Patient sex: M
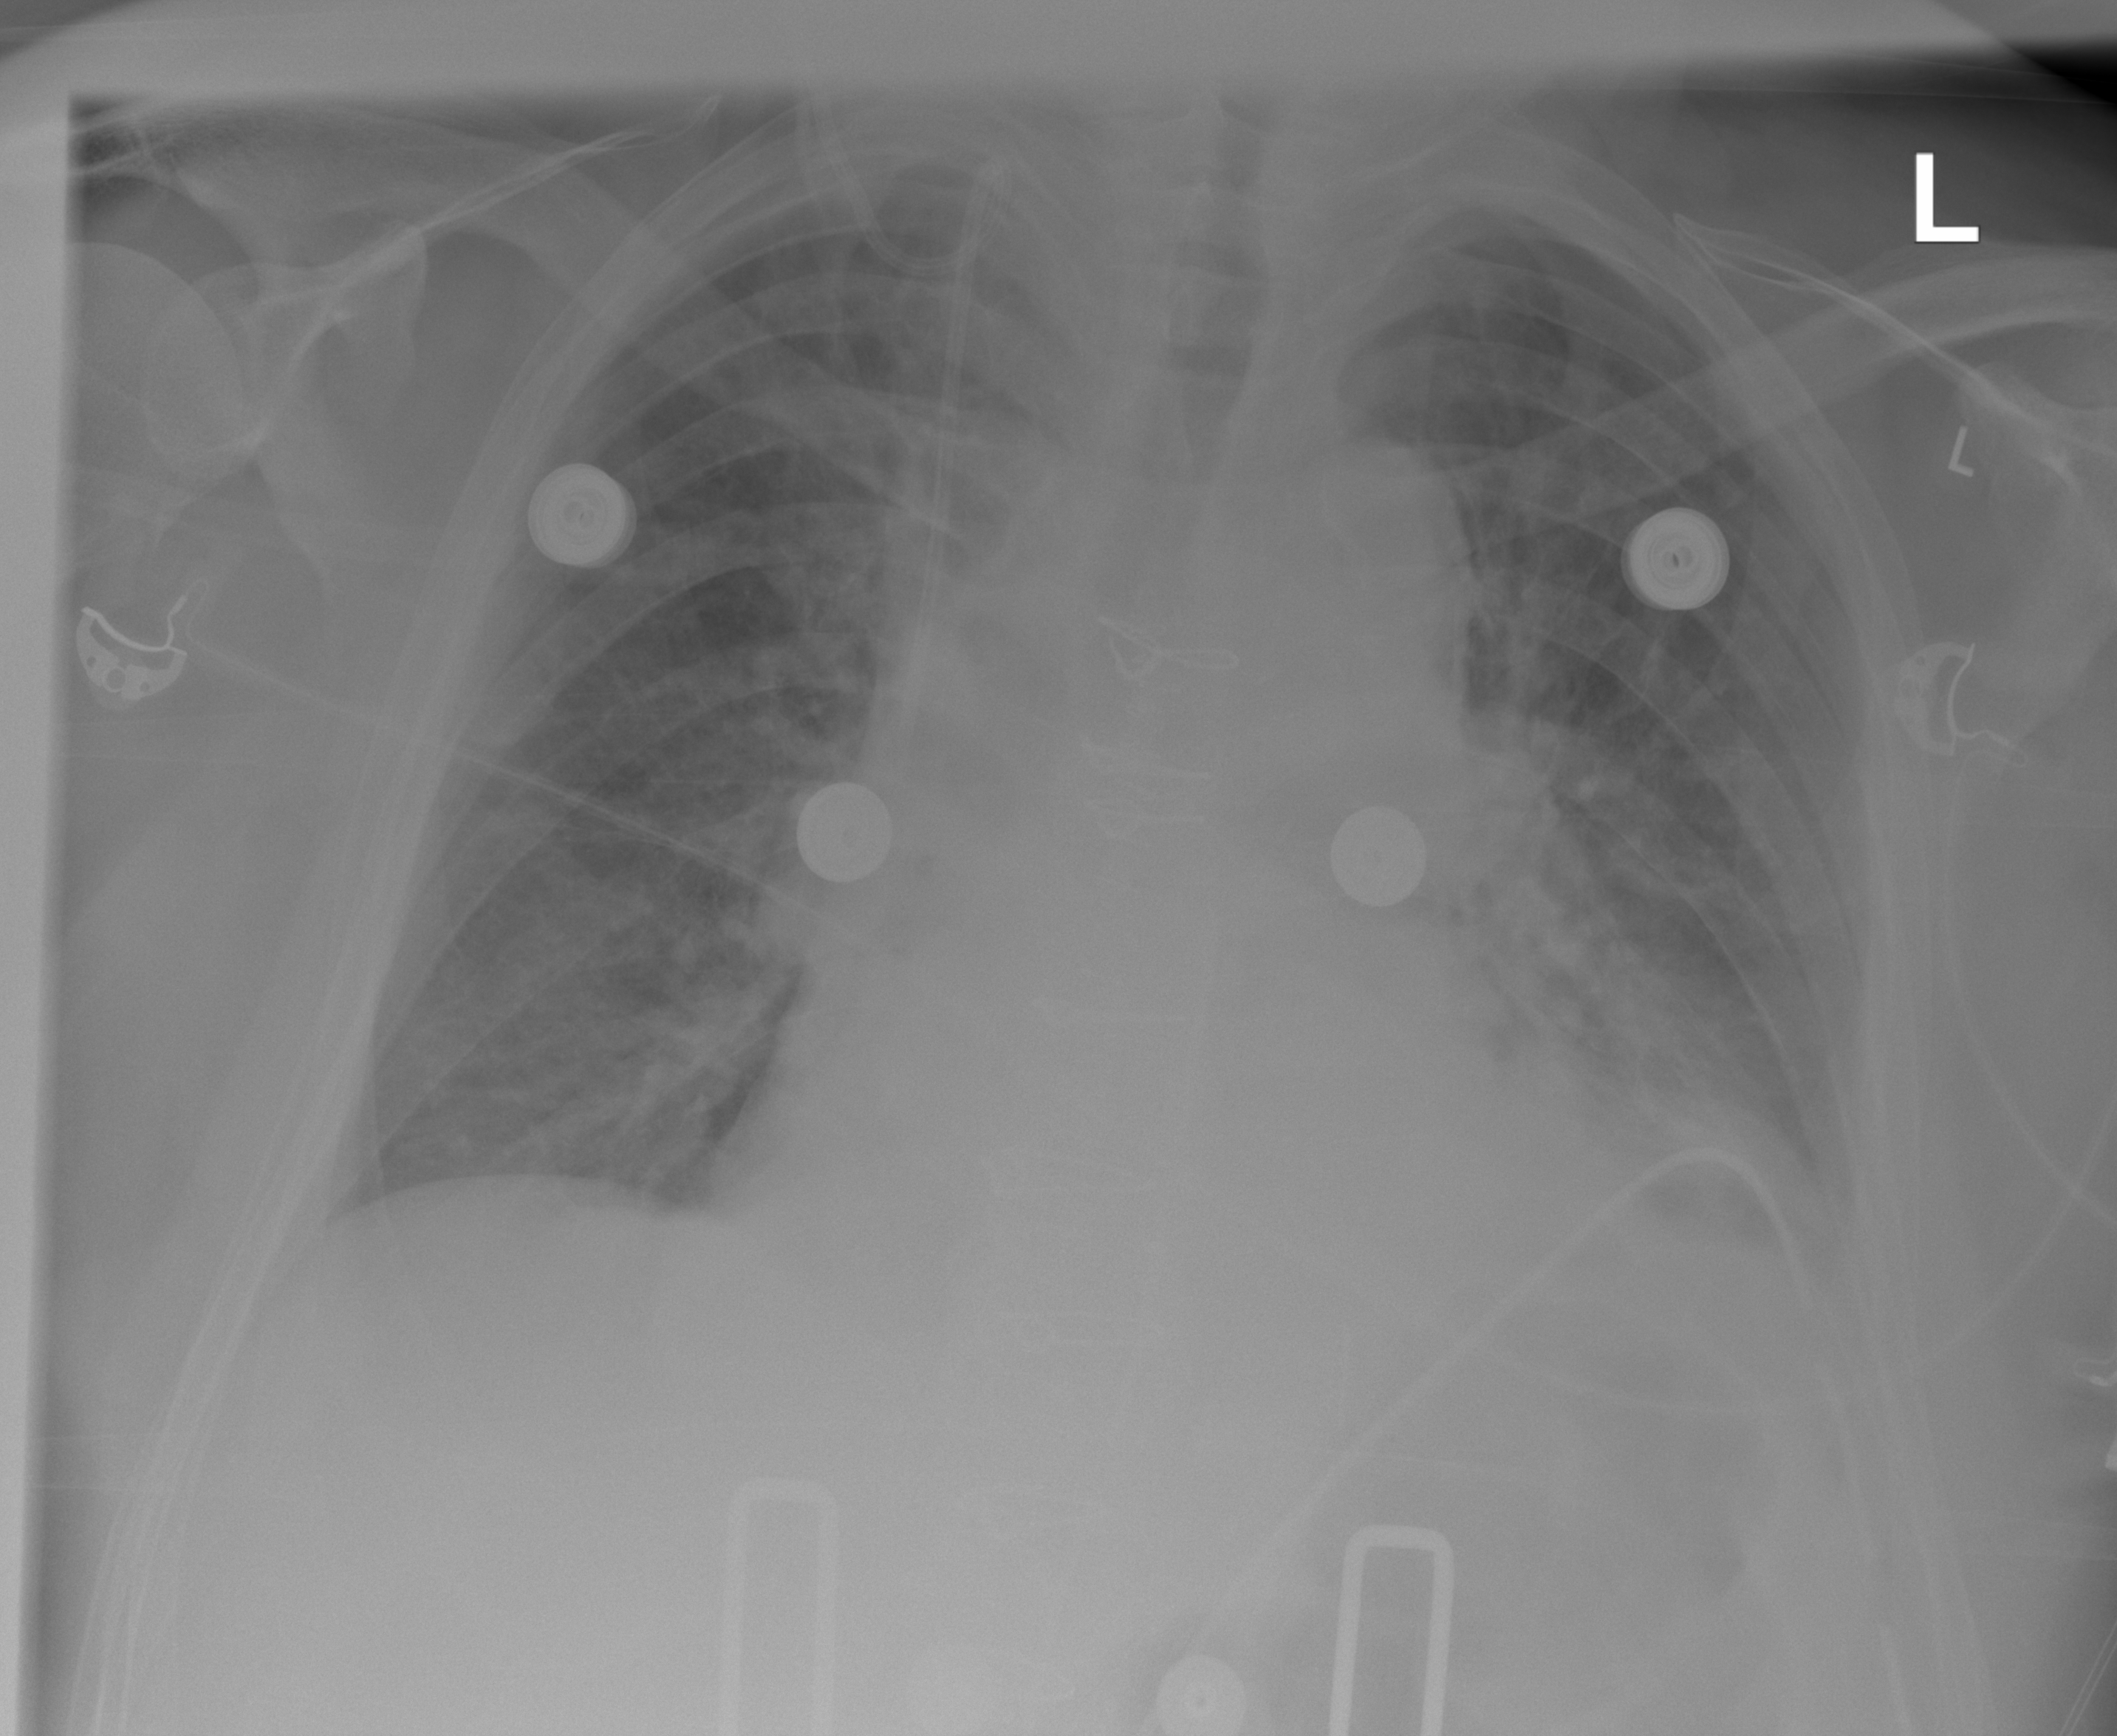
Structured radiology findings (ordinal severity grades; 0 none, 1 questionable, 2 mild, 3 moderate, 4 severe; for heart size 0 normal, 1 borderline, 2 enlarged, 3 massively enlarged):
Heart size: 2
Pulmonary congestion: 2
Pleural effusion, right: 0
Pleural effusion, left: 2
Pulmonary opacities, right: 0
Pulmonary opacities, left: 0
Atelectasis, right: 2
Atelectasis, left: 2